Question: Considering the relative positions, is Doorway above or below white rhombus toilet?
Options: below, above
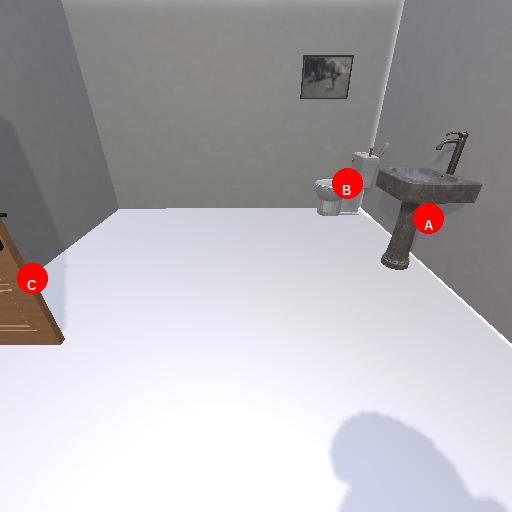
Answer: below